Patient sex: F
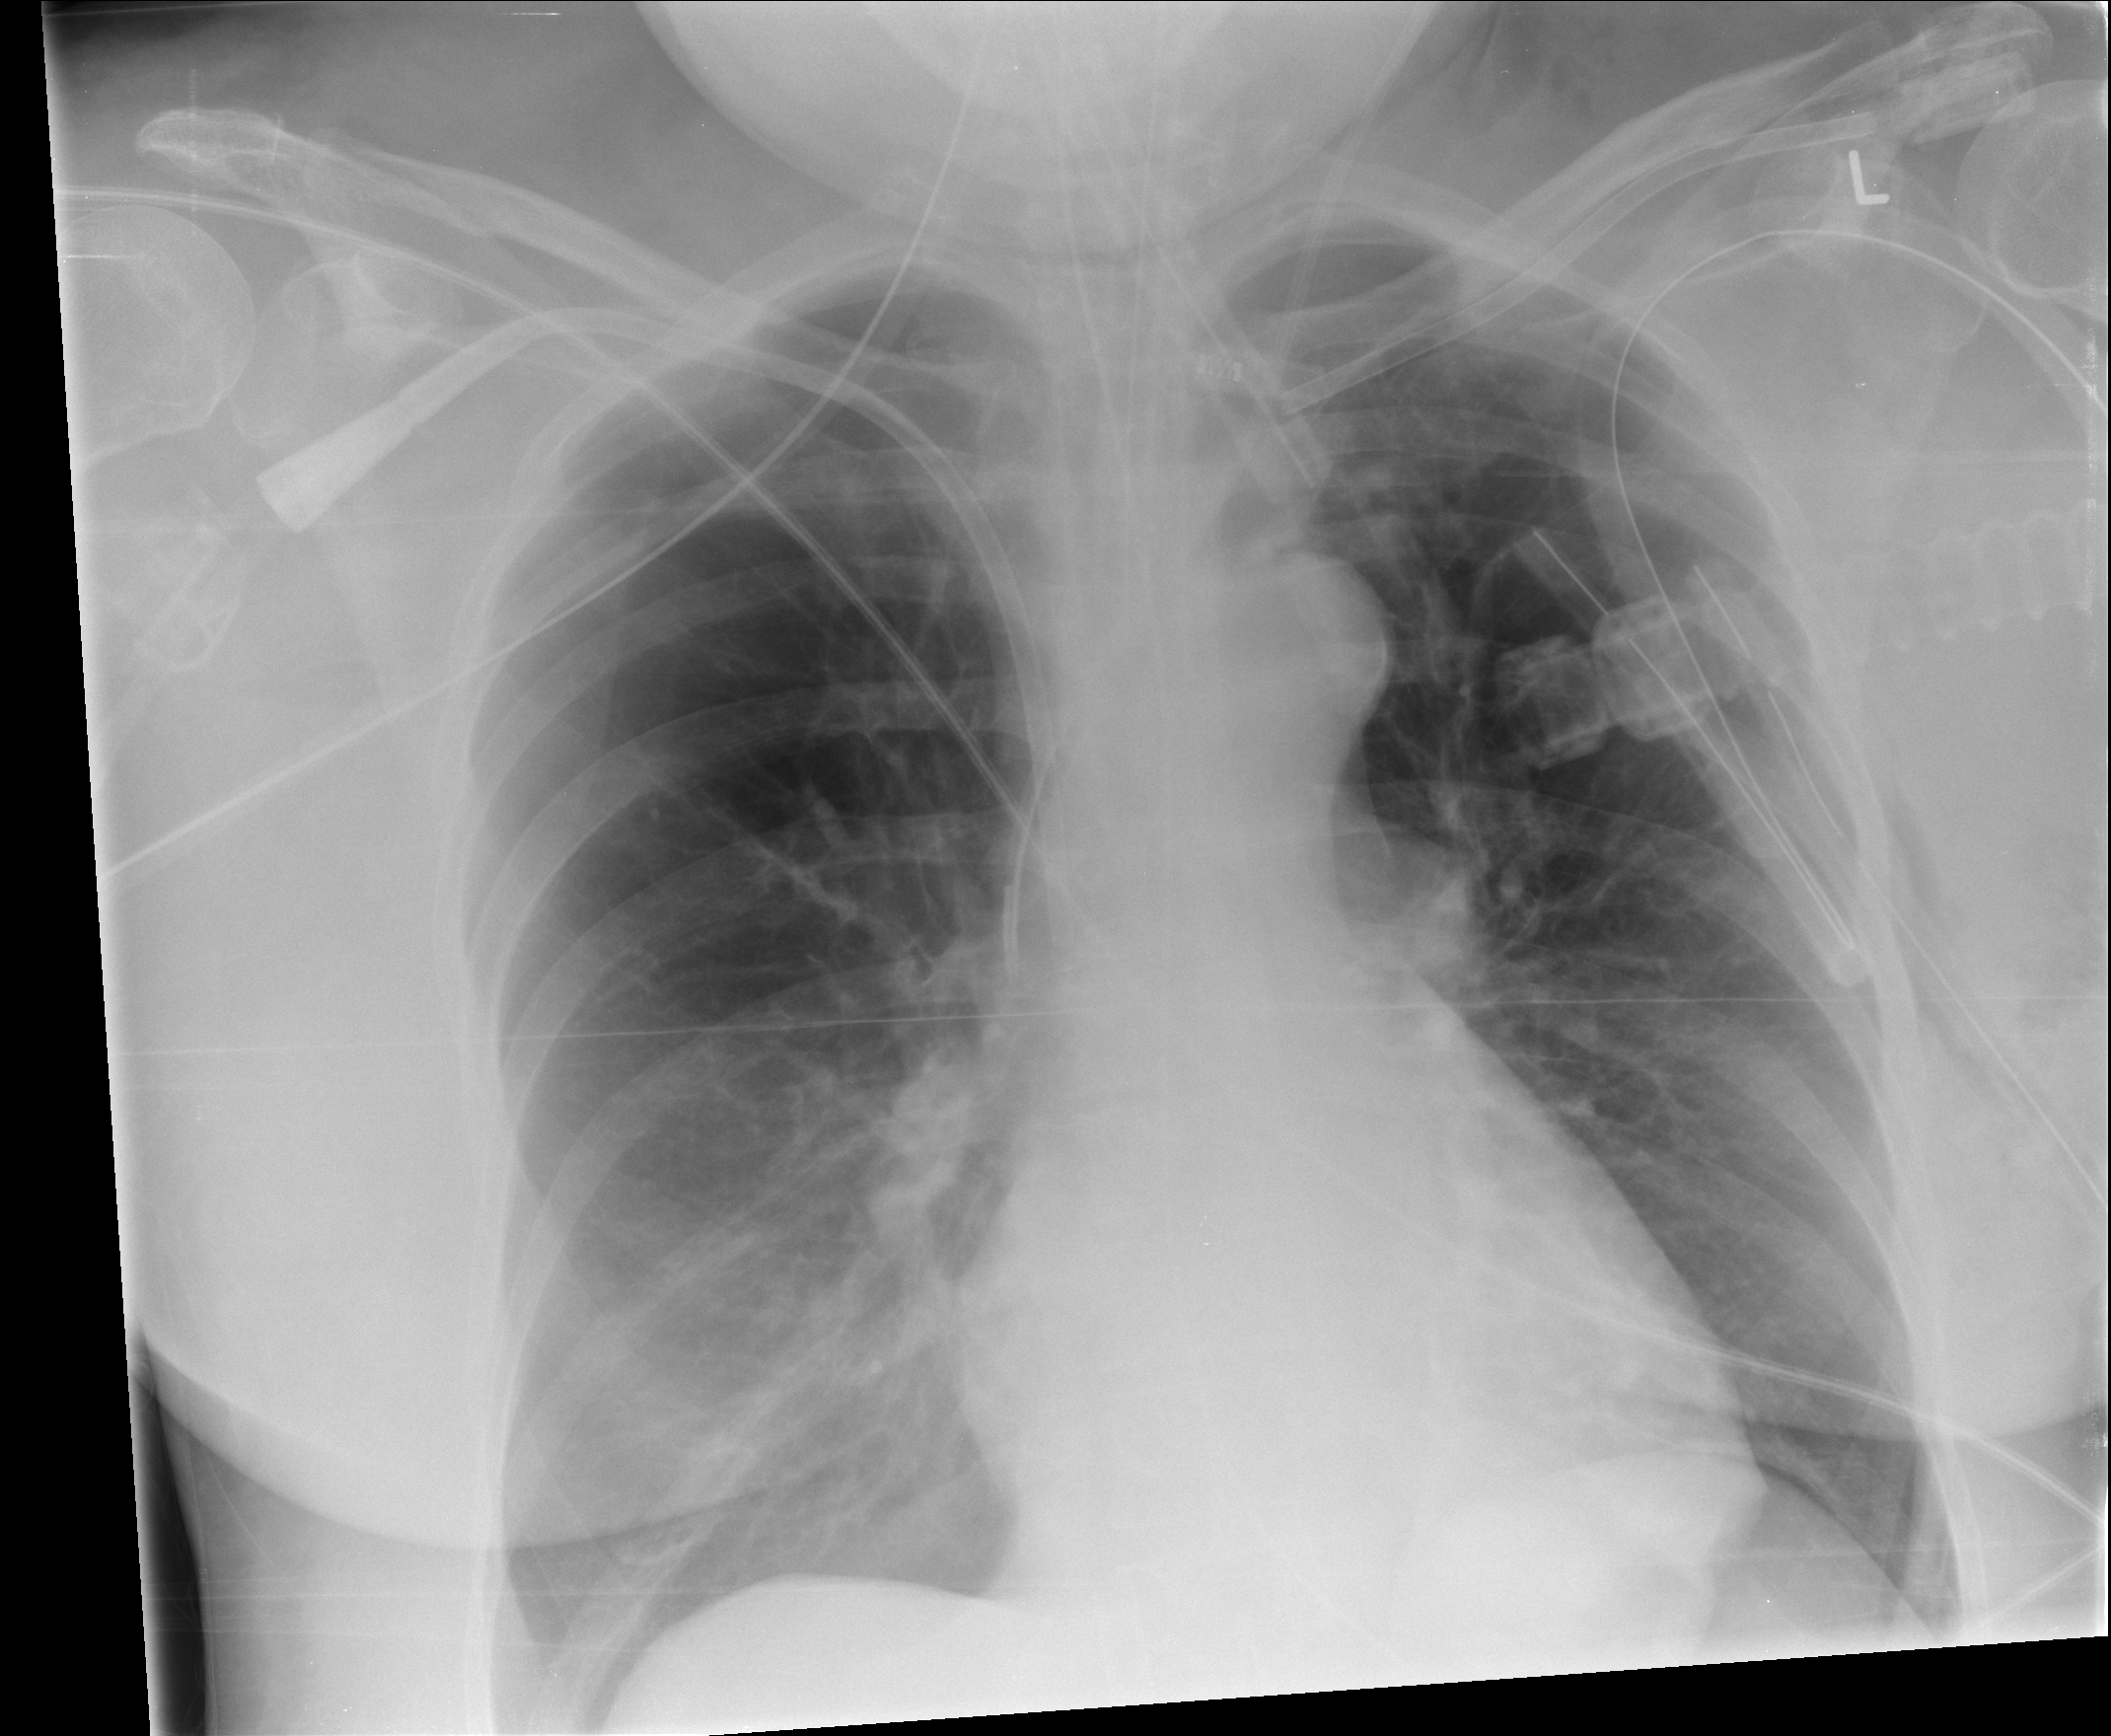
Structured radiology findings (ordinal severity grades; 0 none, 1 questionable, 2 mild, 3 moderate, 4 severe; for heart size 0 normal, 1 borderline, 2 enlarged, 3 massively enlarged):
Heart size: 0
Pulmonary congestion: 0
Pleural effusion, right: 0
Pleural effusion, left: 0
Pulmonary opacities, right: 0
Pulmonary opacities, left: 0
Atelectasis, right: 2
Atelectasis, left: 0